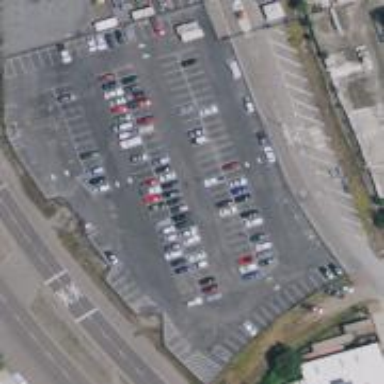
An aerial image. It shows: Driving school.